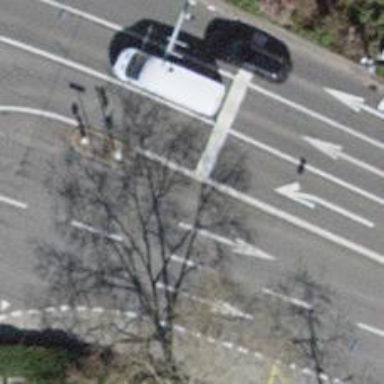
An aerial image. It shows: Road with traffic signals.